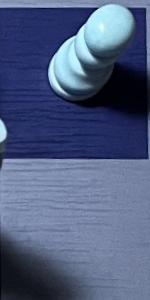
Label: Empty